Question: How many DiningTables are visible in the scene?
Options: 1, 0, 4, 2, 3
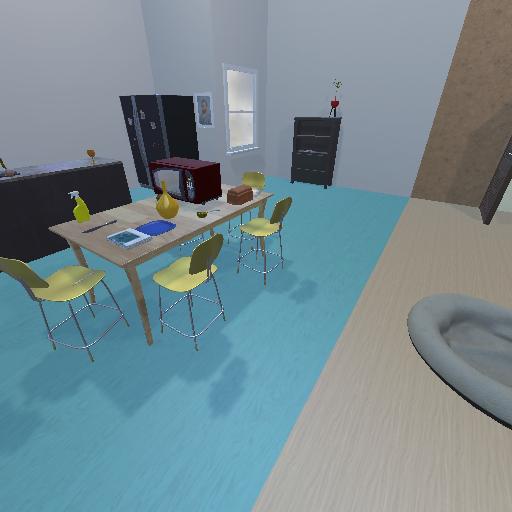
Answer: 1